Milling tool wear sample.
Tool blade image: 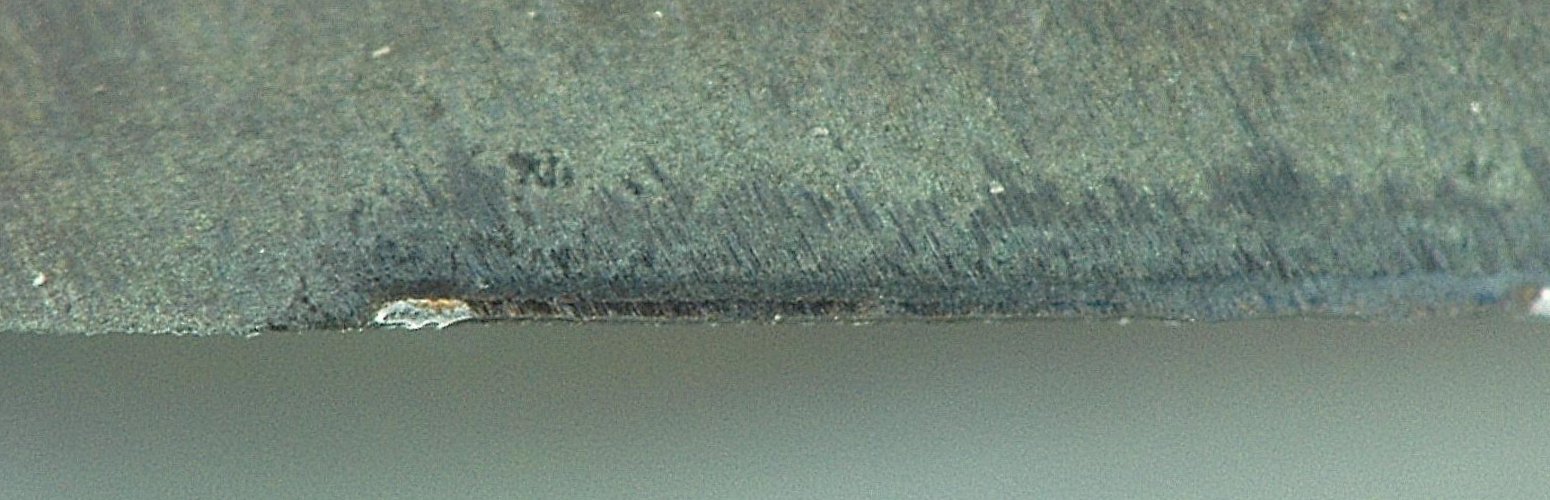
Chip image: 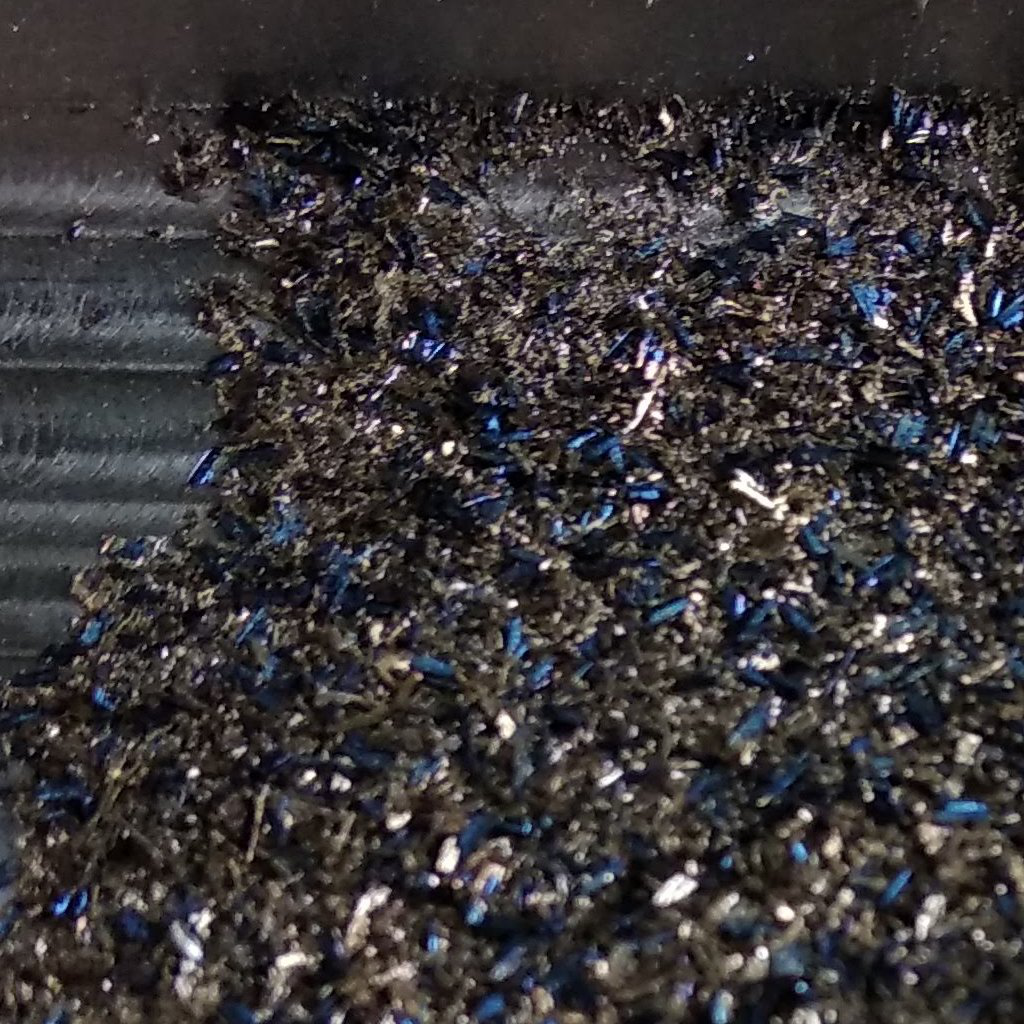
Workpiece image: 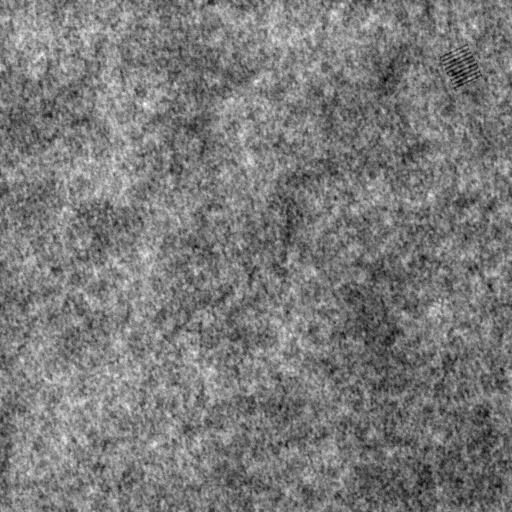
Tool wear state: dulled
Gaps: 6.48
Flank wear: 141.49
Overhang: 16.66
Force-signal Mel-spectrograms (X, Y, Z axes): 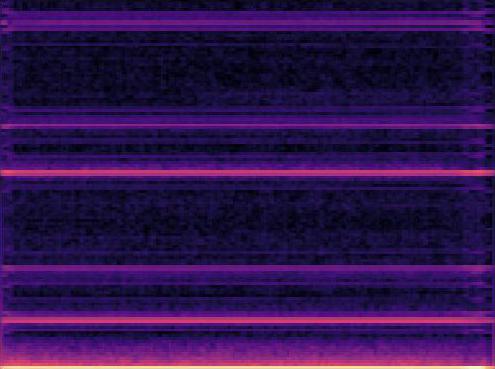 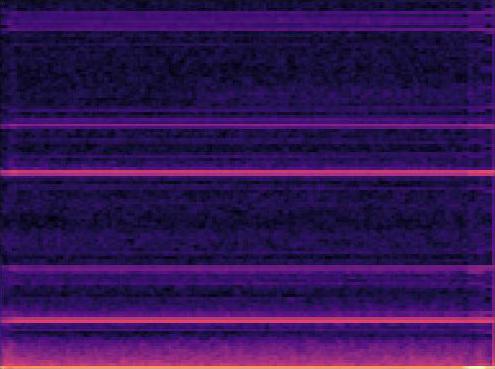 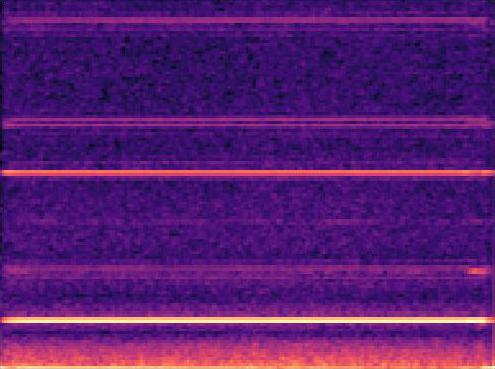
Force-signal scalograms (X, Y, Z axes): 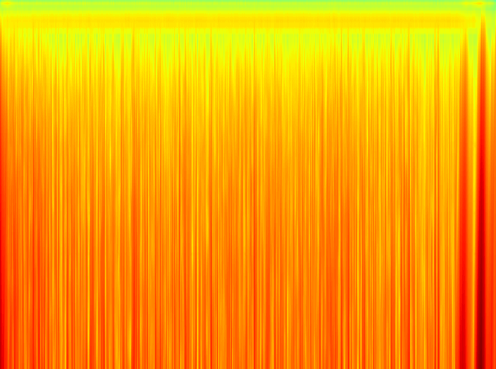 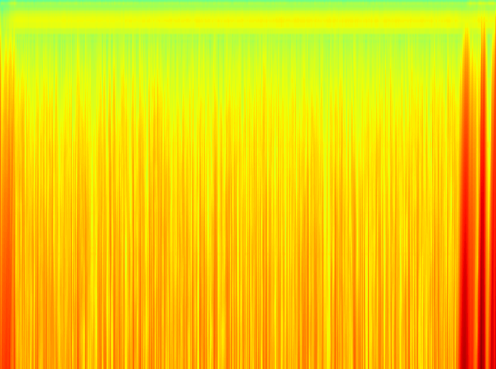 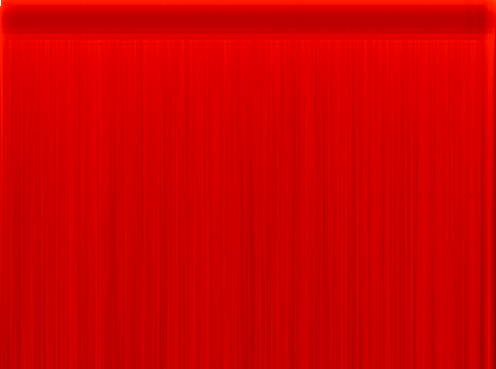
Force phase: accelerated_severe_wear